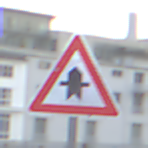
Verkehrszeichen: Vorfahrt
Umgebung: Outdoor, Urban
Tageszeit: SunriseSunset
Wetter: PartlyCloudy
Licht: Natural
Jahreszeit: NotSpecified
Kontrast: LowContrast